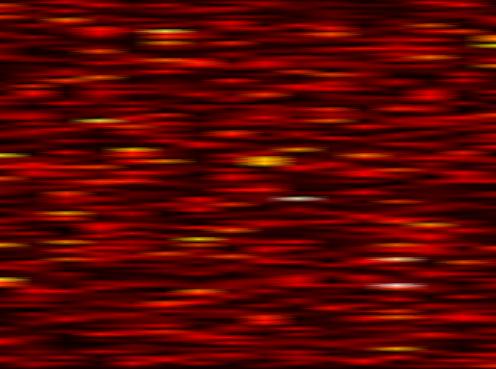
Label: FBMC